Question: I am building a chat app using Firebase, but am getting an error. Please help.

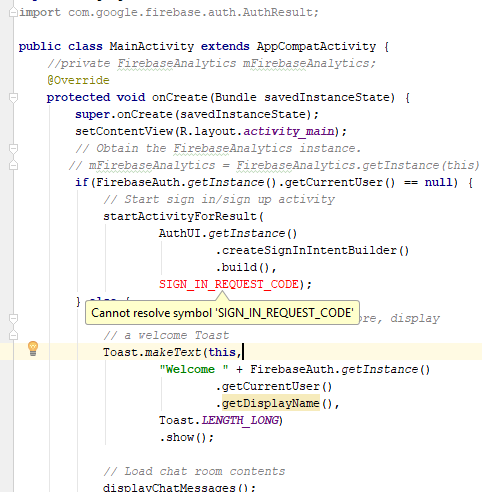
Answer: We should assign request code when startActivityForResult, So that We receive the result back in onActivityResult.
In your case, the current use is null if open app at first time. So We should create SignIn intent by calling startActivityForResult with SIGN_IN_REQUEST_CODE then we get the user details in onActivityResult override method with the respect to request code.